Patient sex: M
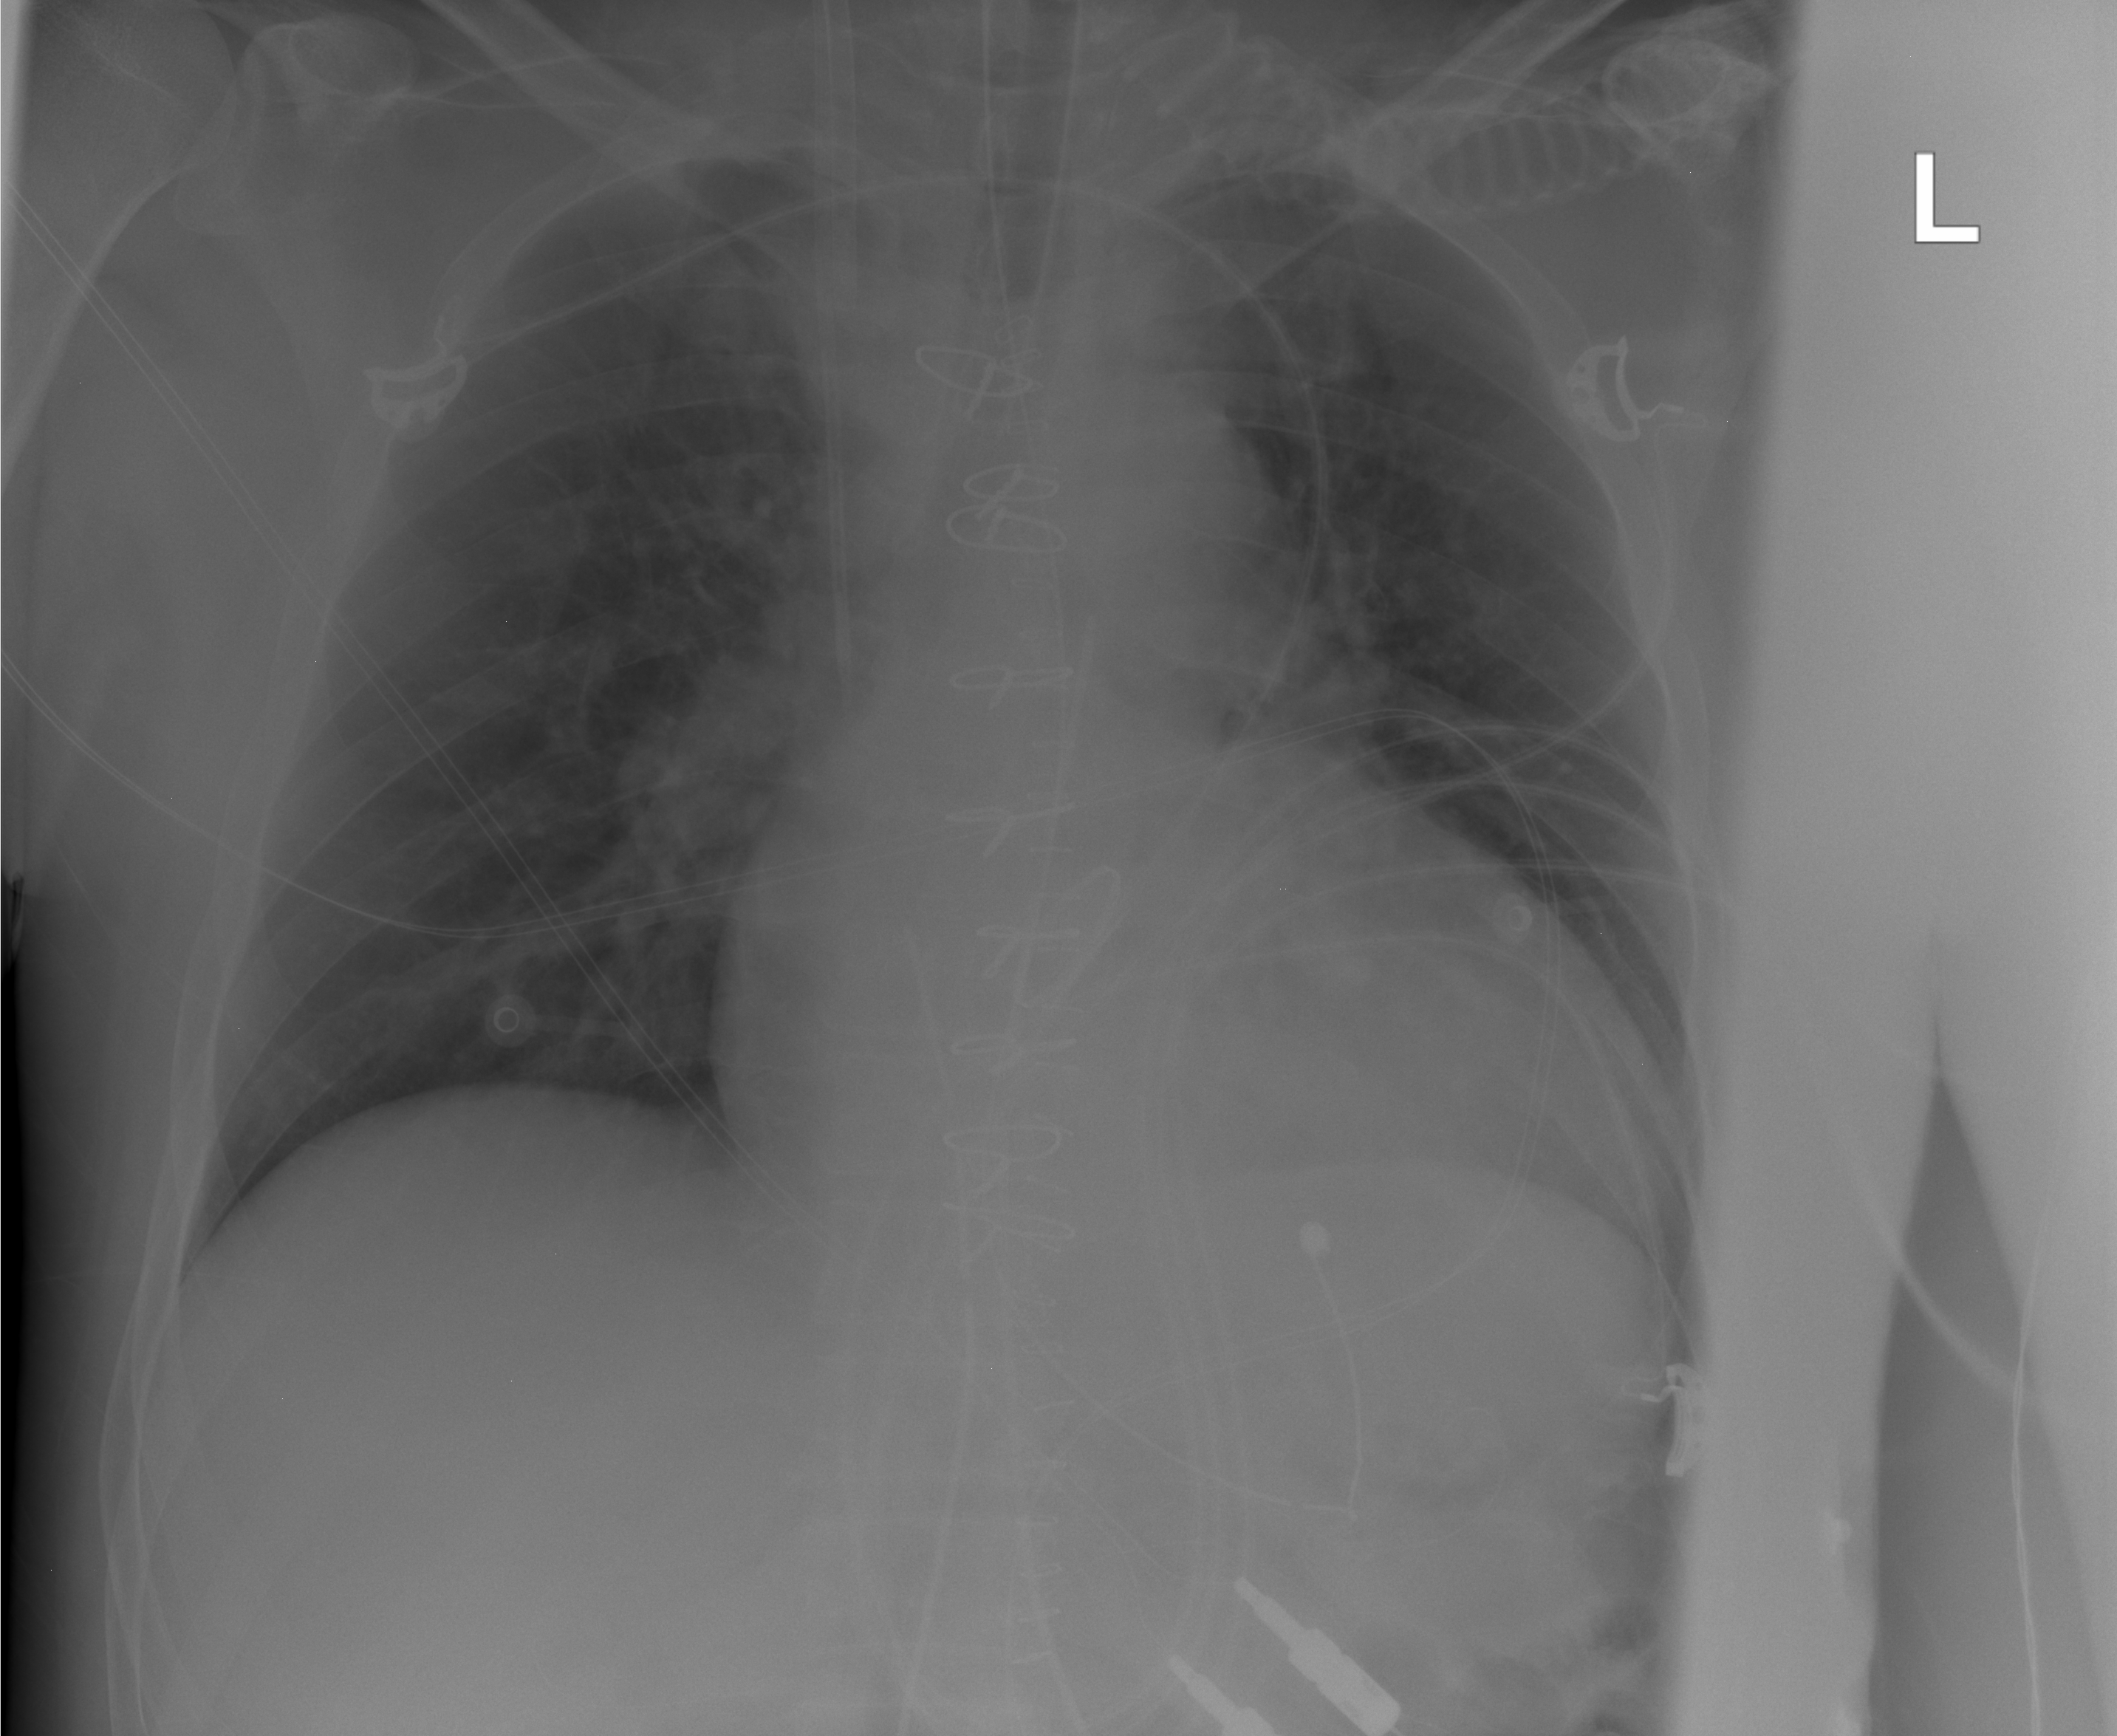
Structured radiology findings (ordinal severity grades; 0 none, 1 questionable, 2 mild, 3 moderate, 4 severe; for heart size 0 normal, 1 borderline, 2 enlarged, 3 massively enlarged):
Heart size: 2
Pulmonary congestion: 0
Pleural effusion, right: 0
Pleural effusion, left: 0
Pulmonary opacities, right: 0
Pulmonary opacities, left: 0
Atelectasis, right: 0
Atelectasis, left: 0